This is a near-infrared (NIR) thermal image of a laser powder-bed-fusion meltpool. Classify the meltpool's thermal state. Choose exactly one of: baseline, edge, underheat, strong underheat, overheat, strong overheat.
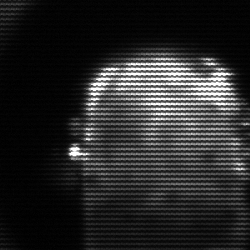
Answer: baseline